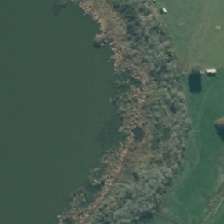
Land cover: lake_pond